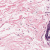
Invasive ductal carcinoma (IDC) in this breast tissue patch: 0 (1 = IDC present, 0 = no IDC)